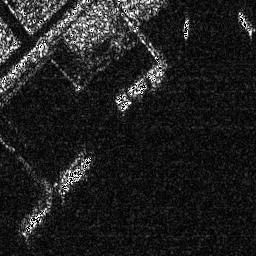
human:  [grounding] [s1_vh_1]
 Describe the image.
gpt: In the satellite image, there is  <ref>1 medium ship </ref> <box>[[22, 59, 35, 75, 0]]</box> located at left,  <ref>1 medium ship </ref> <box>[[8, 78, 19, 91, 0]]</box> located at bottom left,  <ref>2 small ship </ref> <box>[[50, 31, 57, 37, 0], [45, 38, 50, 43, 0]]</box> located at center,  <ref>1 small ship </ref> <box>[[57, 23, 66, 32, 0]]</box> located at top,  <ref>2 small ship </ref> <box>[[92, 3, 99, 13, 0], [70, 5, 73, 14, 0]]</box> located at top right.